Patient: sex M, age 56
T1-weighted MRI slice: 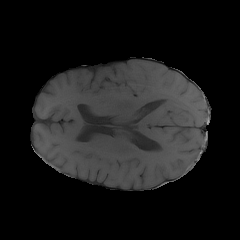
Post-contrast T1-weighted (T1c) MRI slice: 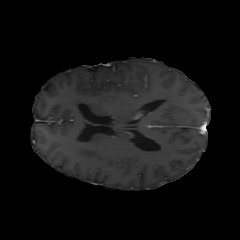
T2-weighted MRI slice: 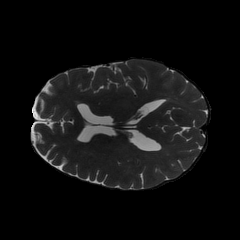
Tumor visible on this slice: no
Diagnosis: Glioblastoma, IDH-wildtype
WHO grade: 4